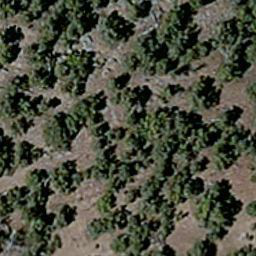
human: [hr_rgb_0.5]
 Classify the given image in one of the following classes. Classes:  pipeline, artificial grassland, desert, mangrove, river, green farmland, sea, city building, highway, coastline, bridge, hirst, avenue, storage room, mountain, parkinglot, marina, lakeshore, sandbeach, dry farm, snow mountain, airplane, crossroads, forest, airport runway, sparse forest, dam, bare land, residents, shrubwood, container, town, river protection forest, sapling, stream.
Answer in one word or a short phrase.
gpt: sparse forest